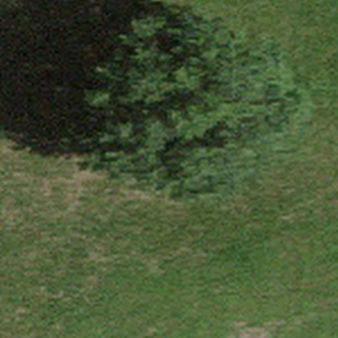
Label: other